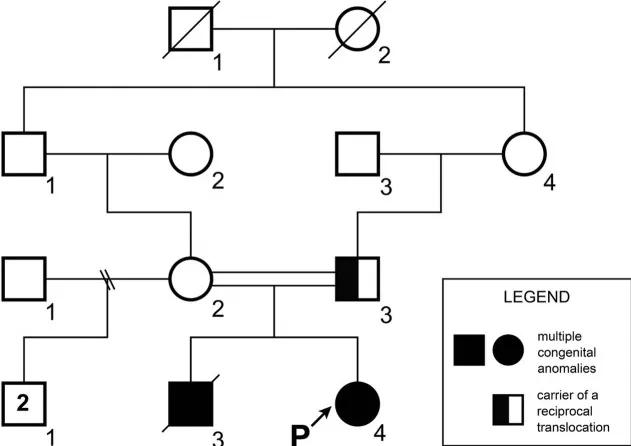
(A) Patient's pedigree. A recessive trait was initially suspected on the basis of the parental consanguinity with recurrence in the offspring. The proband's father (individual III.3) was a carrier of a balanced chromosomal translocation.
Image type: radiology (x_ray)